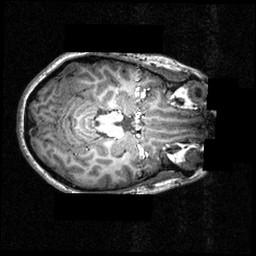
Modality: T1w
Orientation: axial
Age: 22
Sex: female
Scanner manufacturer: siemens
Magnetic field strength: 3.951 T
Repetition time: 1.5 s
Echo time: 0.00335 s